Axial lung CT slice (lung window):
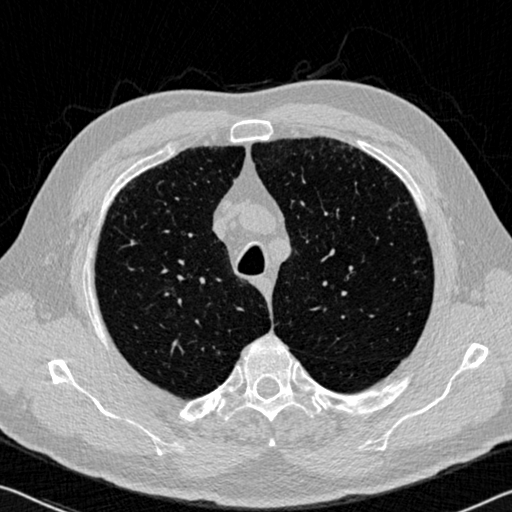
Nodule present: no